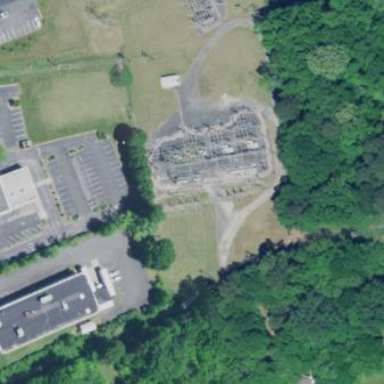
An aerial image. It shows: Distribution level power substation surrounded by fence.